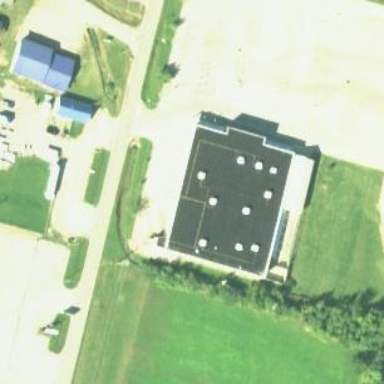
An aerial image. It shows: Building.